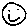
Label: smiley face